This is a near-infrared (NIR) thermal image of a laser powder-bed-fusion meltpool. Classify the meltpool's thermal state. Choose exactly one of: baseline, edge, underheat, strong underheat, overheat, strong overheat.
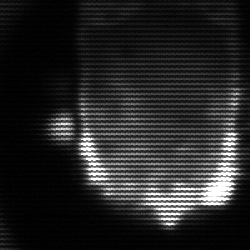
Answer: baseline